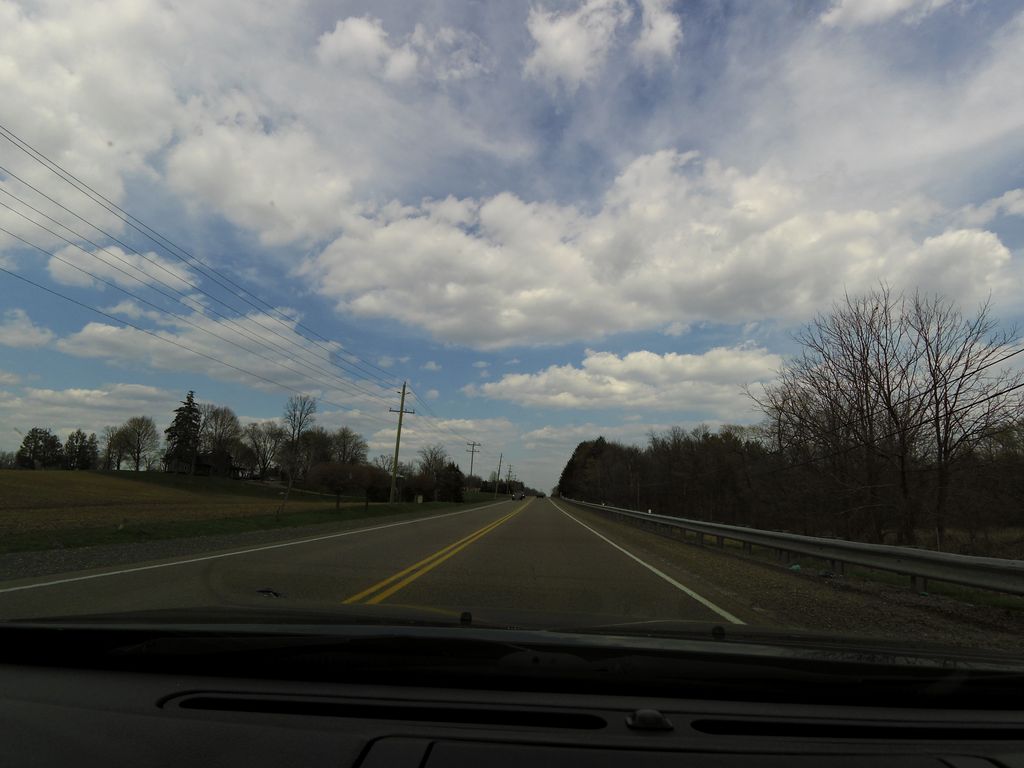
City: hamilton